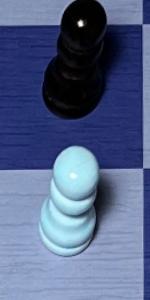
Label: Pawn_White